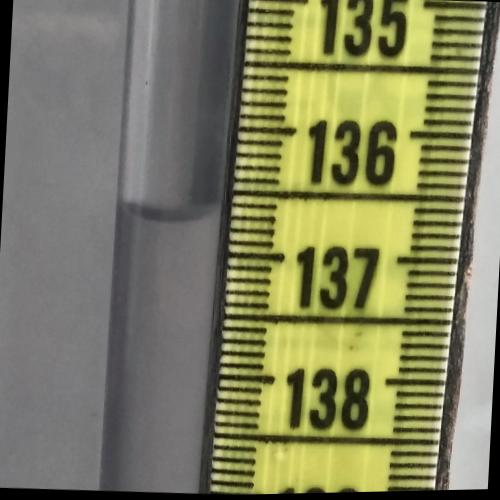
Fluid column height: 136.7 cm